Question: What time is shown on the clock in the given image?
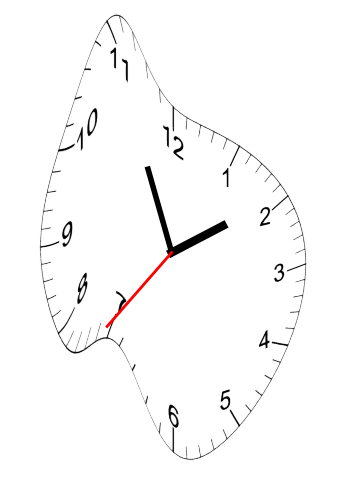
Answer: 01:55:36